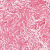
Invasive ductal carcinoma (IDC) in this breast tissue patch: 0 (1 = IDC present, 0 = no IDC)